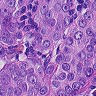
Metastatic tissue present: yes